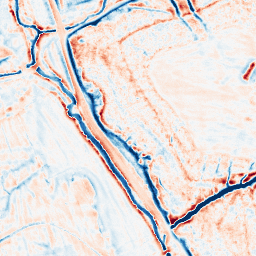
Category: edge_preserving
Decomposition family: bilateral
Decomposition parameters: d: 15
sigma_color: 25
sigma_space: 100
Upsampling method: cubic_catmull_rom
Upsampling parameters: scale: 4
Upsampling scale: 4